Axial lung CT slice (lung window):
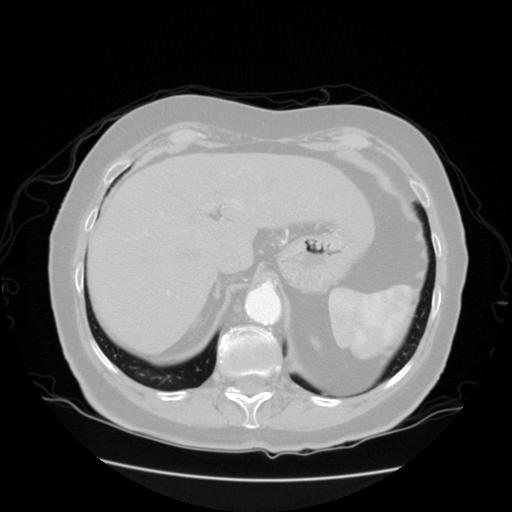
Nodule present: no